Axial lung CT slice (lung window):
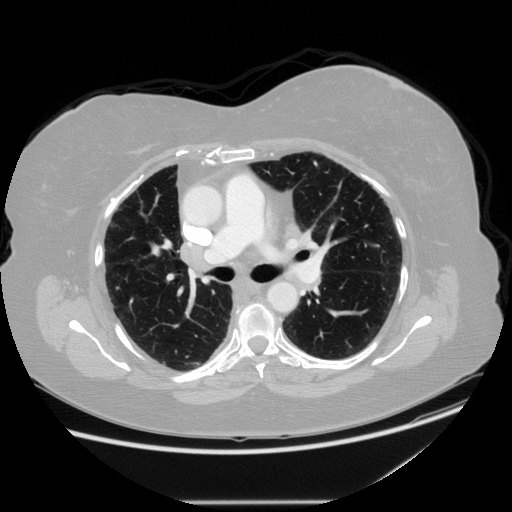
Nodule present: no